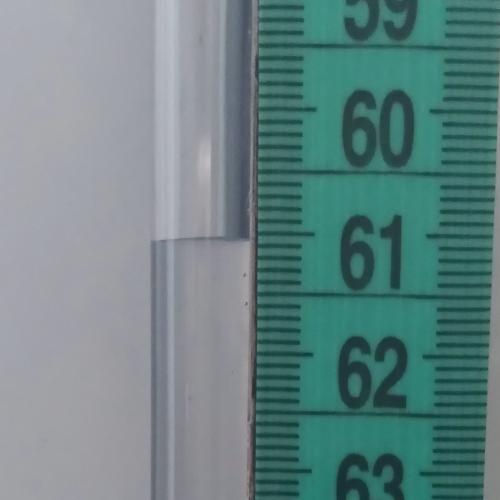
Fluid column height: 61.1 cm